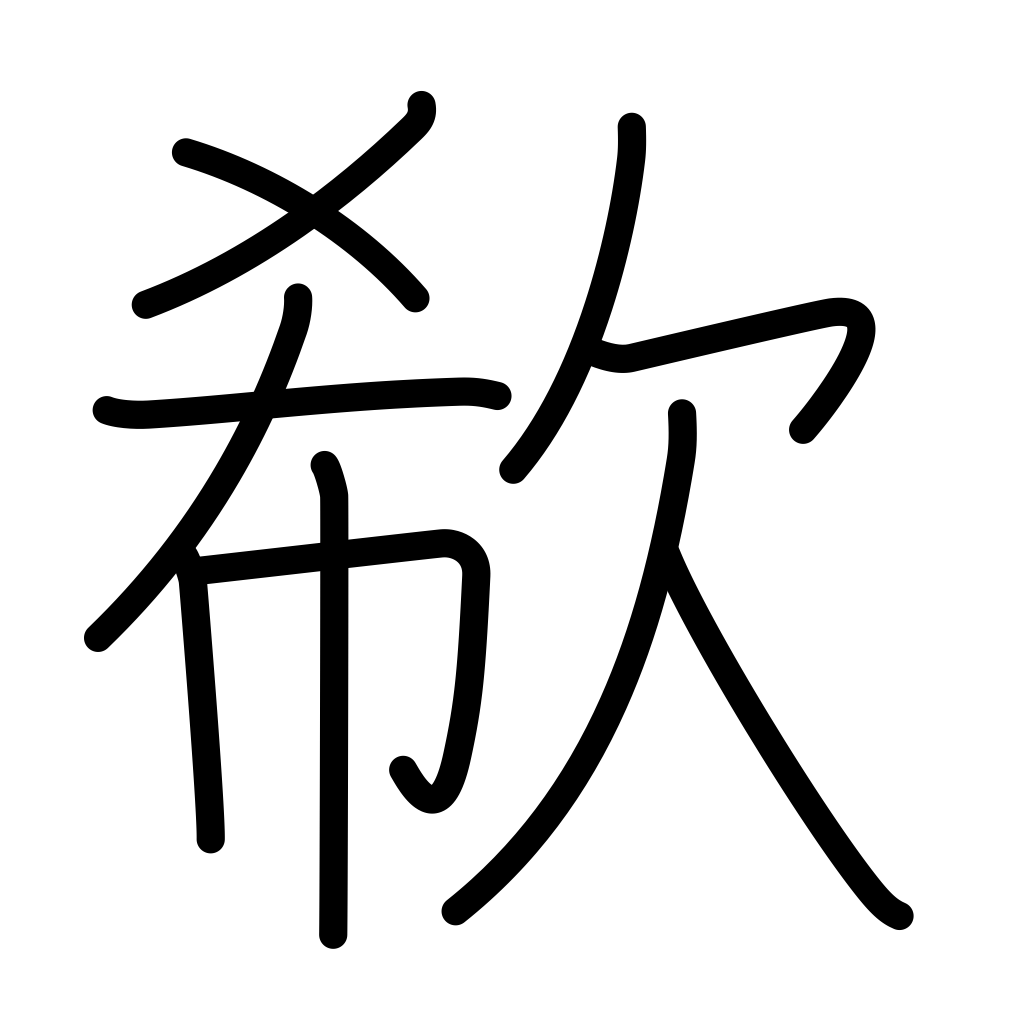
Meaning: cry